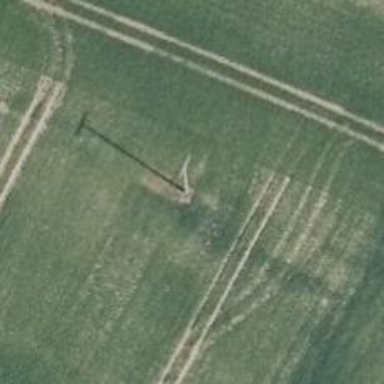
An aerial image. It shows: Minor power line.